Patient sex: F
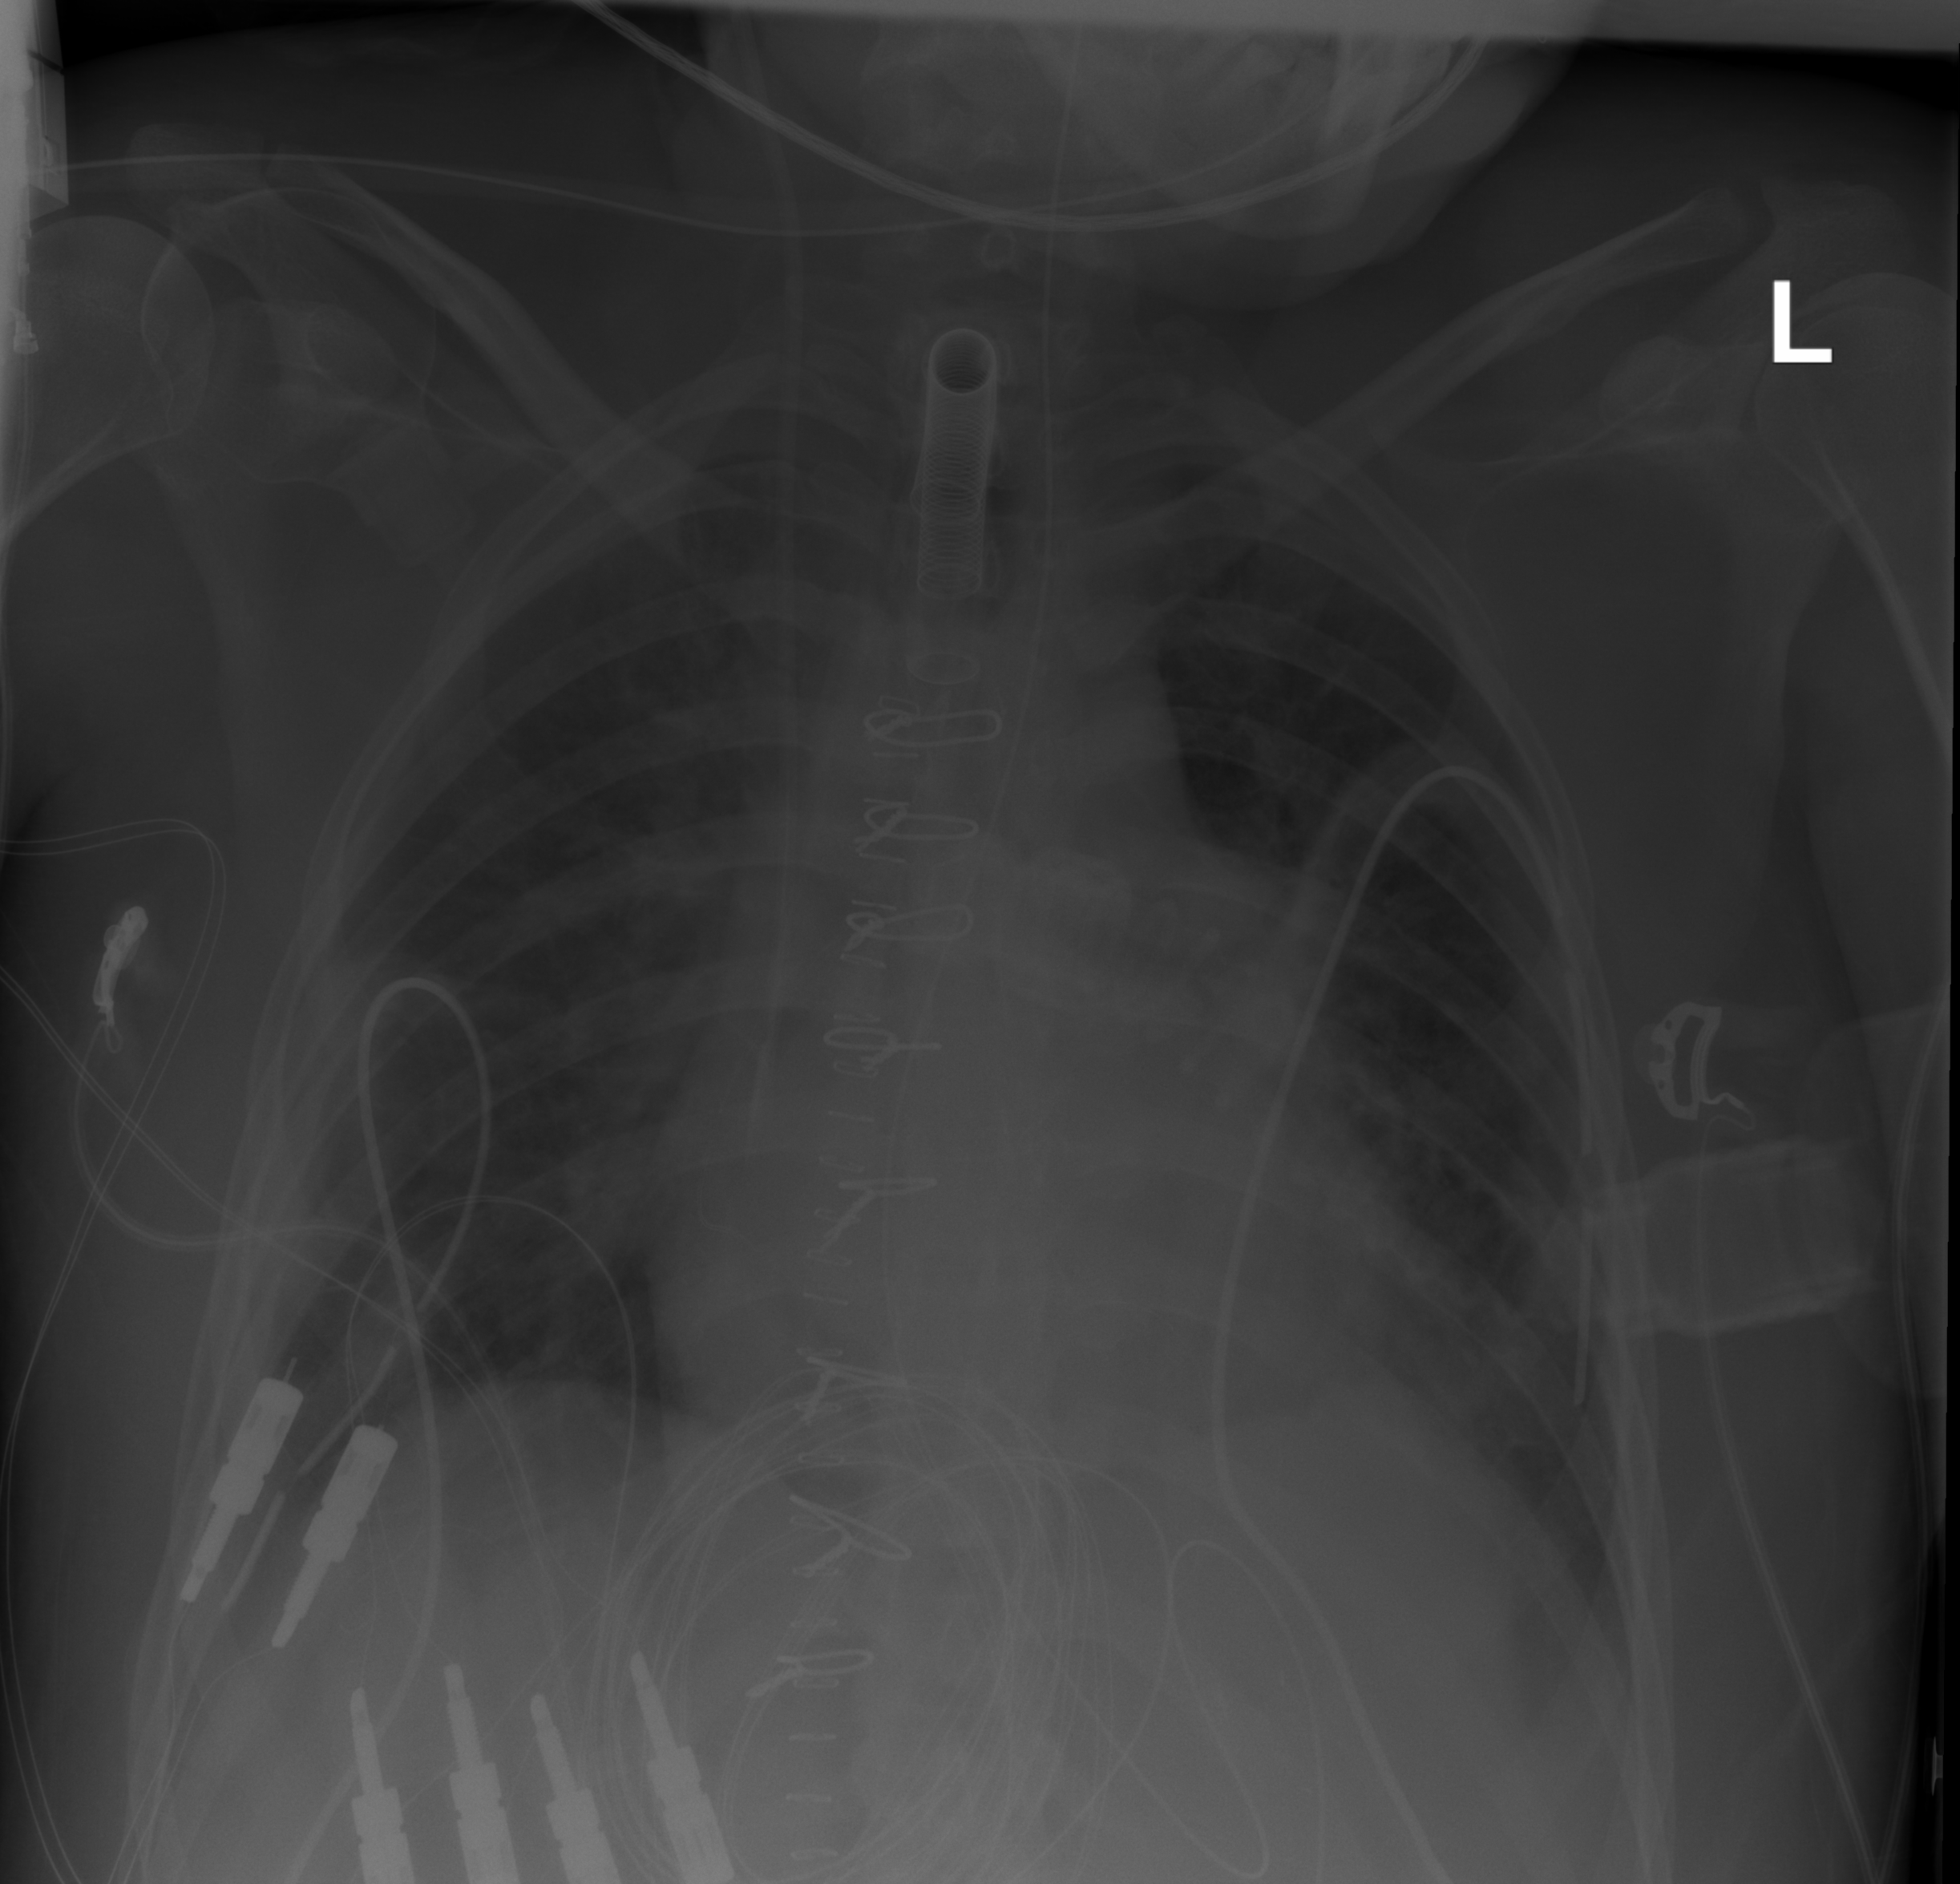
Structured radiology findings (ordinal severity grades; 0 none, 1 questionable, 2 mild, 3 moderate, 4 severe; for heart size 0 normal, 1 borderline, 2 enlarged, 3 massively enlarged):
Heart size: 0
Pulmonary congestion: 2
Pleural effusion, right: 0
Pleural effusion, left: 0
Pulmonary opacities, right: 1
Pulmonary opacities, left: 0
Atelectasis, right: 1
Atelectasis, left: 0